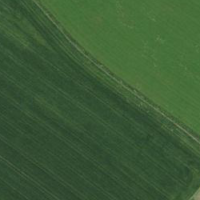
EUNIS habitat code: 52
Species observed at this site:
Ciconia ciconia